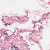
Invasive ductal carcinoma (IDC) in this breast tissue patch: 0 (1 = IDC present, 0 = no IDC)